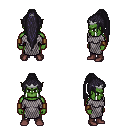
a pixel art fantasy rpg character, male body template, orc, green skin, chain mail, metal pants, raven extra-long topknot hairstyle, silver tiara, leather bracers, maroon shoes, four views (front, back, left, right), 2x2 character sprite sheet, small pixel art, hard edges, no anti-aliasing